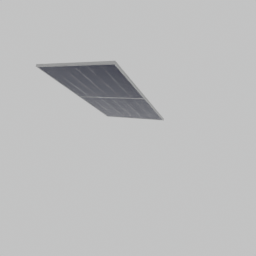
Label: electronics